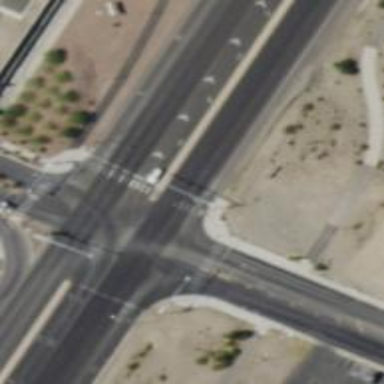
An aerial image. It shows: Solid stop line on the road marking.